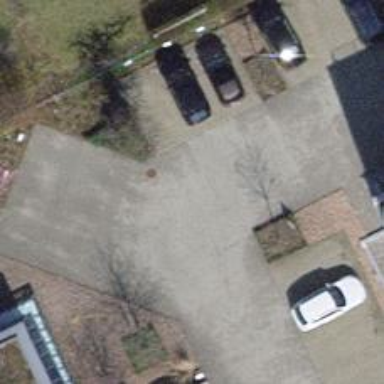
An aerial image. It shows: Driveway.